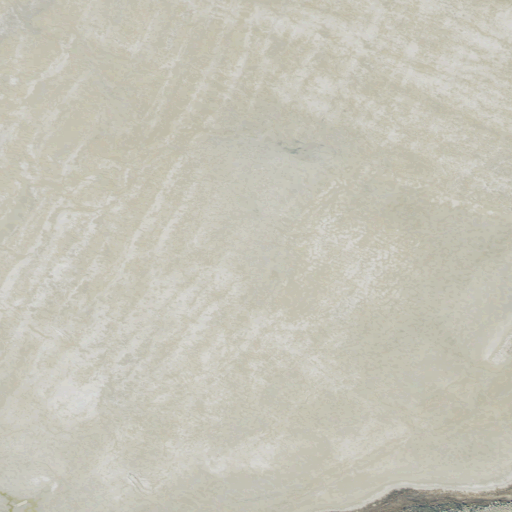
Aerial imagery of beach in Utah named Saltair Beach (historical) containing barren land, herbaceous wetlands, and medium intensity development